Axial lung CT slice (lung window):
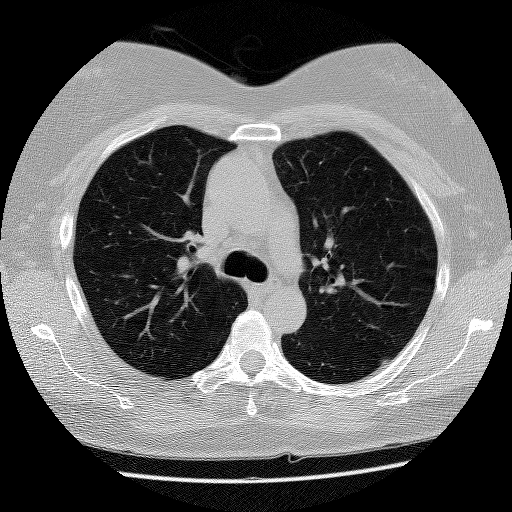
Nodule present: no